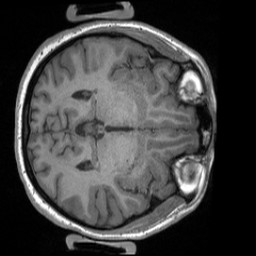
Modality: T1w
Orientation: axial